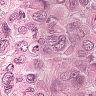
Metastatic tissue present: yes